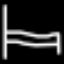
Label: bed